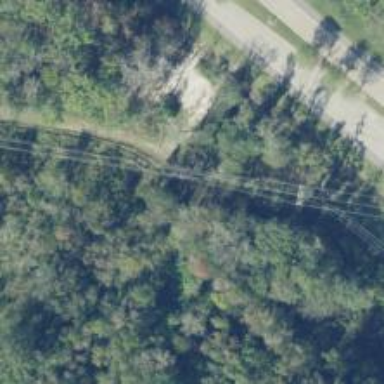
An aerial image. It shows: Power pole.